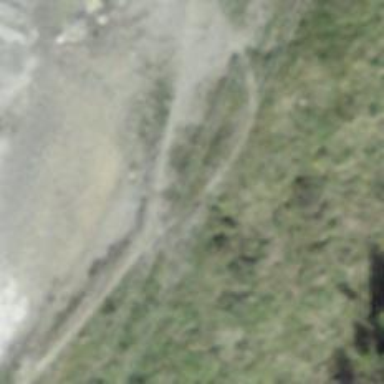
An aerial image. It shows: Path on the ground.